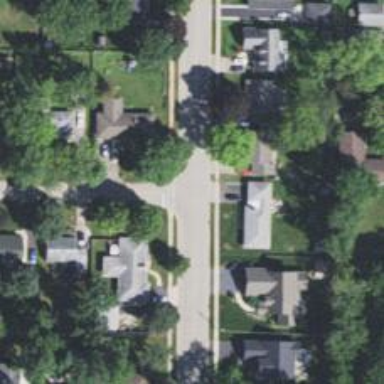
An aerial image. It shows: Residential road with separate asphalt sidewalk.